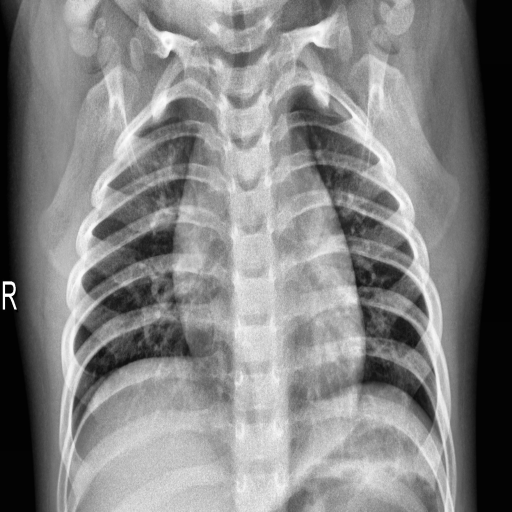
Finding: NORMAL